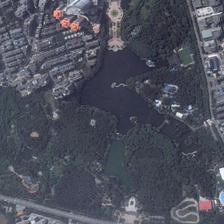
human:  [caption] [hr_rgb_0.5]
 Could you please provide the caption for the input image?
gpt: many buildings are near a park with many green trees and a pond .

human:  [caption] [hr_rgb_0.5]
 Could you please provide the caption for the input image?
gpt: many buildings are near a park with many green trees and a pond .

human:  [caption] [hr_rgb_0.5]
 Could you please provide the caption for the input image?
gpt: many buildings are near a park with many green trees and a pond .

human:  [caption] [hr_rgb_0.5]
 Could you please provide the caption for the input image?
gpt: many buildings are near a park with many green trees and a pond .

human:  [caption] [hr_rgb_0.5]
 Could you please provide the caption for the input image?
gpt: many buildings are near a park with many green trees and a pond .